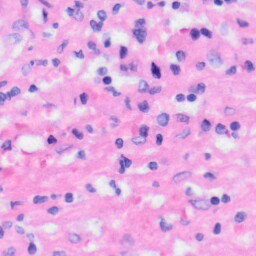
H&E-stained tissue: Liver